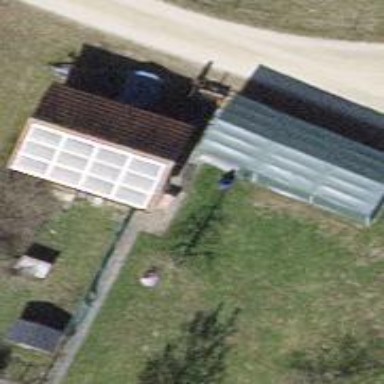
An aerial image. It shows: Shed building.